四年级 · 算术
脱式计算。（共 6 分）

$900-300 \div 60 \quad 720 \div(8 \times 6)$
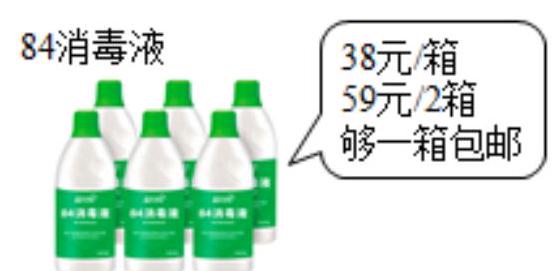
答案: $895 ; 15$

【分析】（1）先算除法再算减法。

（2）先算小括号里的乘法, 再算小括号外面的除法。

【详解】 (1) $900-300 \div 60$

$=900-5$

$=895$

(2) $720 \div(8 \times 6)$

$=720 \div 48$

$=15$
解析: 答案: $895 ; 15$

【分析】（1）先算除法再算减法。

（2）先算小括号里的乘法, 再算小括号外面的除法。

【详解】 (1) $900-300 \div 60$

$=900-5$

$=895$

(2) $720 \div(8 \times 6)$

$=720 \div 48$

$=15$